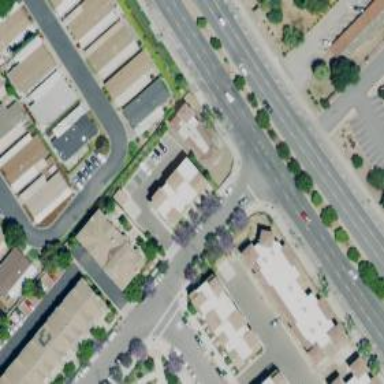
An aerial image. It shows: Alley classified as service road.